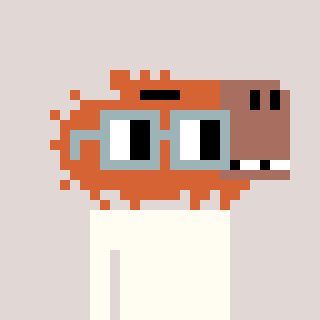
a pixel art character with square dark gray glasses, a capybara-shaped head and a computerblue-colored body on a warm background